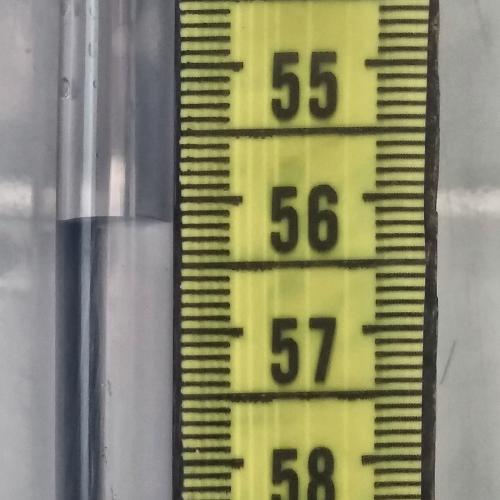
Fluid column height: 56.2 cm